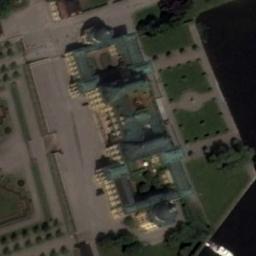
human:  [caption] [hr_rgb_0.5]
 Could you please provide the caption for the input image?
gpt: The palace is surrounded by lush forests .

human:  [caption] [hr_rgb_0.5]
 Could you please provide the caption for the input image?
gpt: There are many trees of different sizes beside the palace .

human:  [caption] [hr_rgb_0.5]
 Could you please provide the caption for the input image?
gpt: The palace is on the grass next to the water .

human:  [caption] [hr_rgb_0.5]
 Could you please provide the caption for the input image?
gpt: The green palace has some courtyards, Lawns and a square .

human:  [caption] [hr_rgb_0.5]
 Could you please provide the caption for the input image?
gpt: There are some green lawns beside the palace with black roofs and yellow walls .